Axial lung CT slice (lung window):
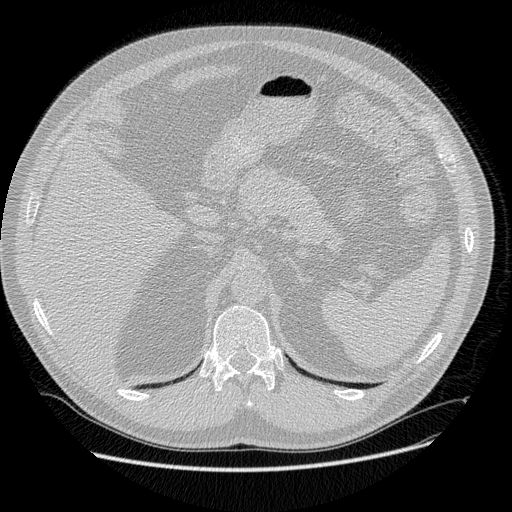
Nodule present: no